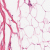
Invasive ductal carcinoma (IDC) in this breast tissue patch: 0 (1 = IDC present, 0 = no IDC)